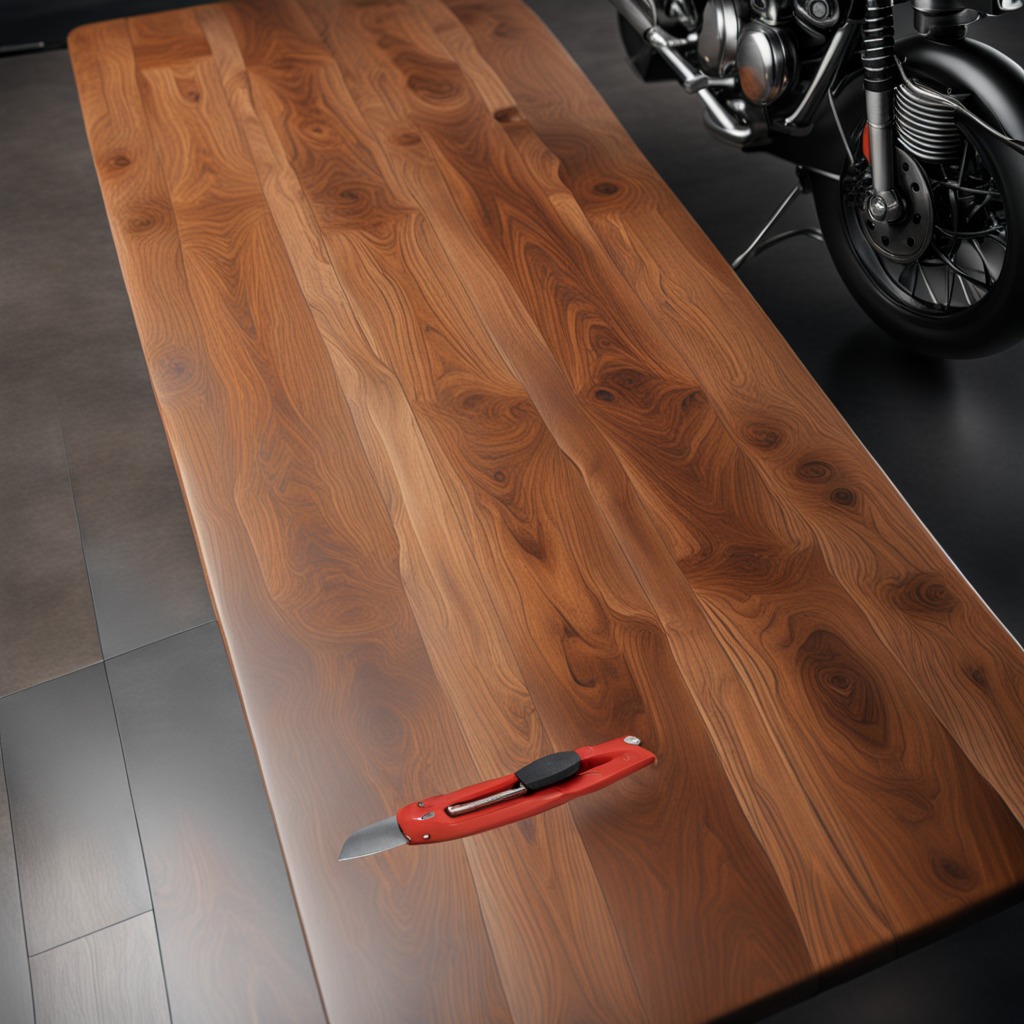
A utility knife lying on the oil-spilled wooden table in a vintage motorcycle garage.